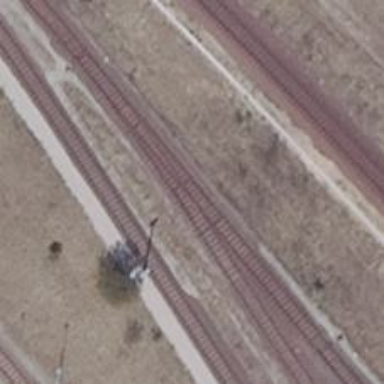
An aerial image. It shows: Railway switch.